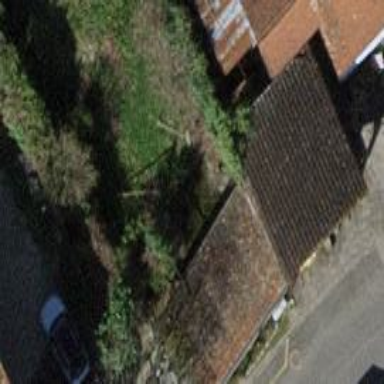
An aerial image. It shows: Shed building.